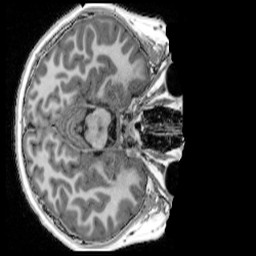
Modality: UNIT1_denoised
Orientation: axial
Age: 10
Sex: male
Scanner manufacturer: siemens
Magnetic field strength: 3 T
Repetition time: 4 s
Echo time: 0.00303 s